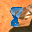
Label: 8